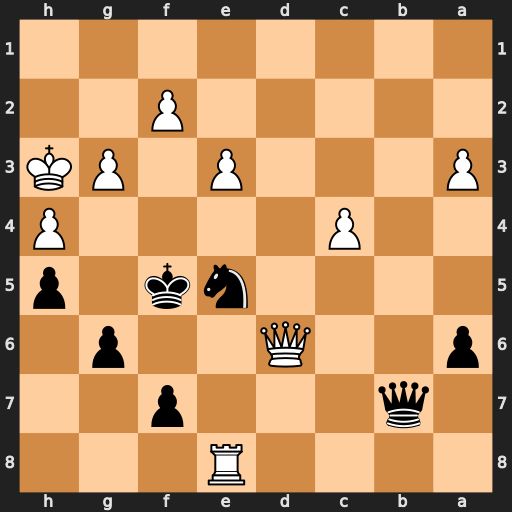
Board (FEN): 4R3/1q3p2/p2Q2p1/4nk1p/2P4P/P3P1PK/5P2/8
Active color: b
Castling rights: -
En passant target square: -
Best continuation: Qh1#